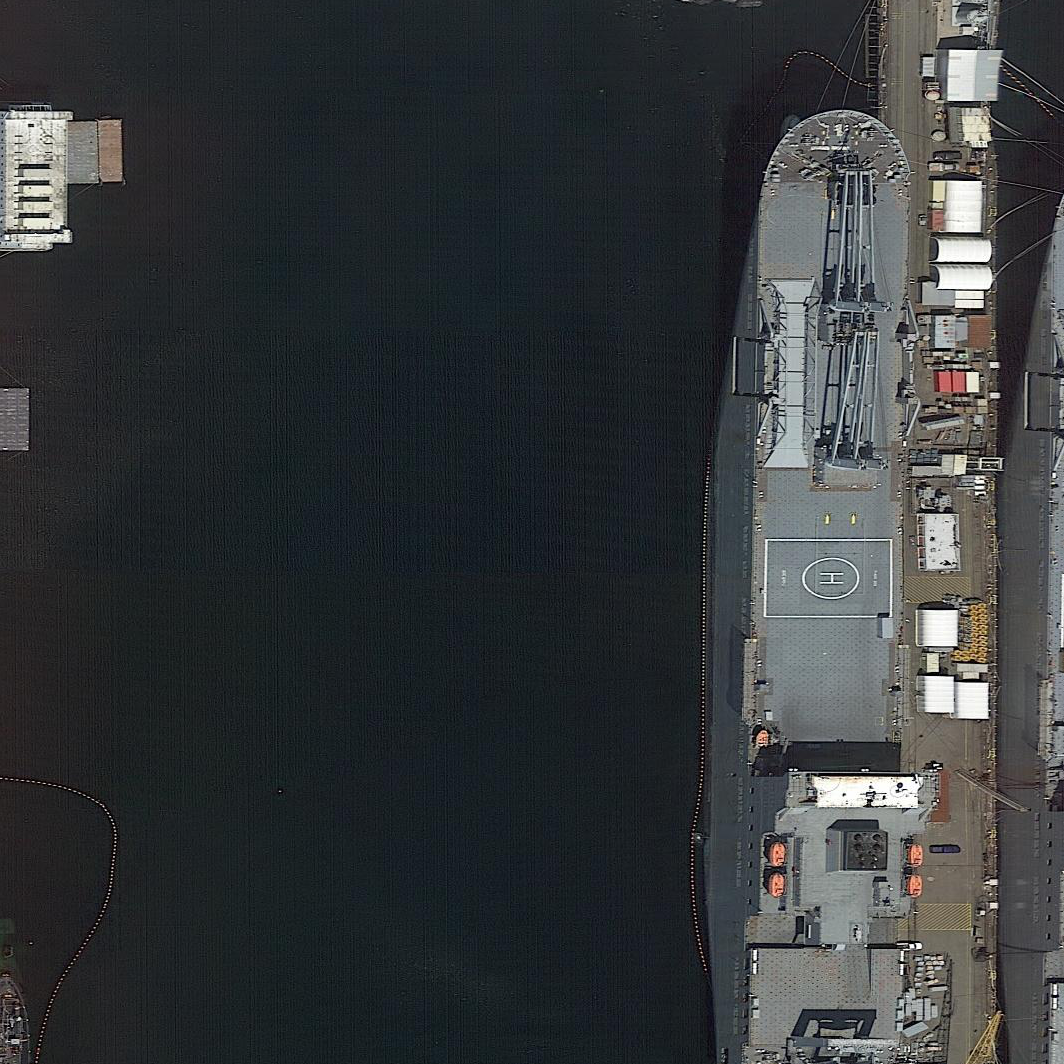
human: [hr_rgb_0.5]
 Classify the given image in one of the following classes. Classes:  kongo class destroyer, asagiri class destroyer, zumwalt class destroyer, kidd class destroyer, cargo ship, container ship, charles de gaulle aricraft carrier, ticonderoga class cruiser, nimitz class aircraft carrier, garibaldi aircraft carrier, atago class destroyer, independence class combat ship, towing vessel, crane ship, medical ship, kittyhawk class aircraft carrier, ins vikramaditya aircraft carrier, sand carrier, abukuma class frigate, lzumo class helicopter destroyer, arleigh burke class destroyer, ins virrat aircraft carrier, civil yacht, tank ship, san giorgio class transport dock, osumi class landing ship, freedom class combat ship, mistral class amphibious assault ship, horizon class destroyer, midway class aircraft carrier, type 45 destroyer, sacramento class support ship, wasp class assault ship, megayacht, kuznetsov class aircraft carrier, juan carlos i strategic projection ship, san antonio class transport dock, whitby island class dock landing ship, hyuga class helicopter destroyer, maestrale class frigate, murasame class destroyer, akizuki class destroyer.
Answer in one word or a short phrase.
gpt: Crane ship